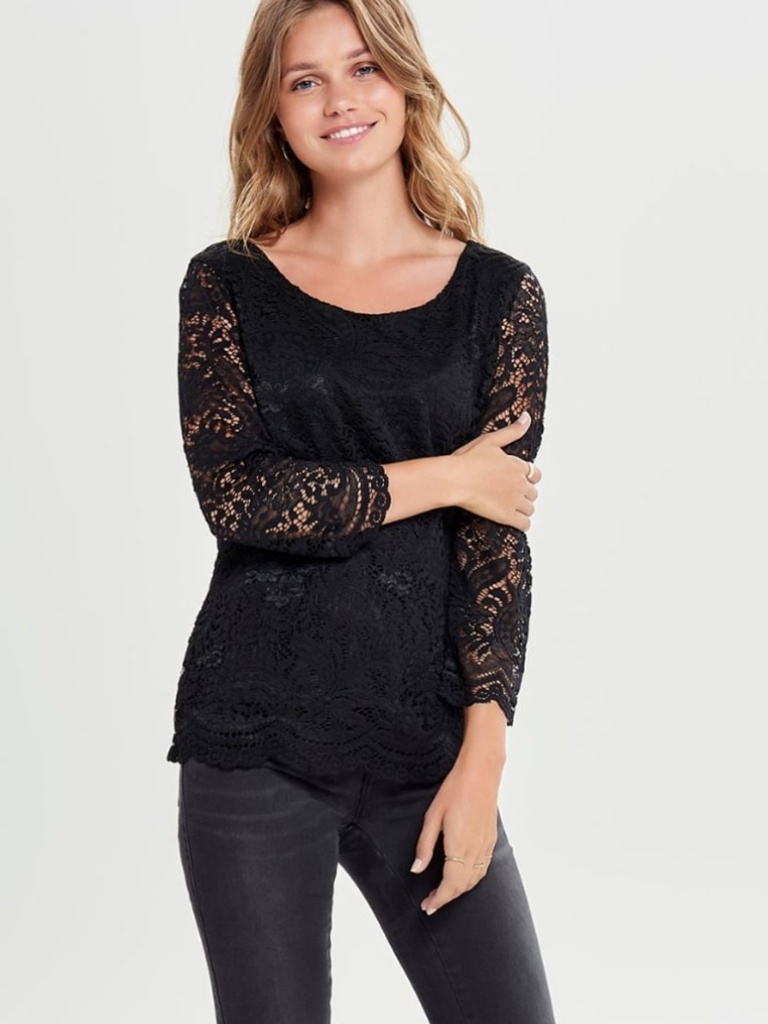
lace relaxed a long-sleeved with the sleeves down hip length Untucked crew blouse